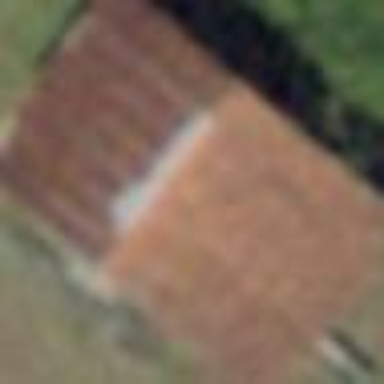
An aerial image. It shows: Barn.